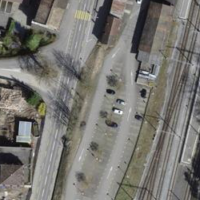
EUNIS habitat code: 54
Species observed at this site:
Passer domesticus
Himantoglossum hircinum